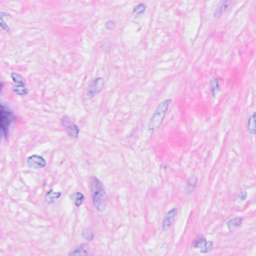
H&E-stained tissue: Breast